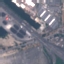
Label: Highway